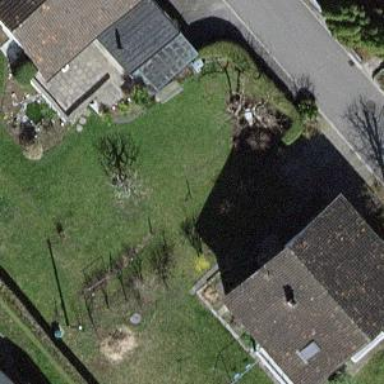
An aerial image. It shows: Gabled house with maroon roof.